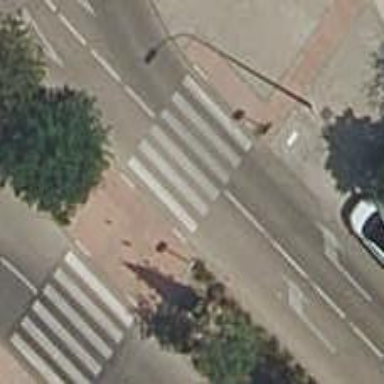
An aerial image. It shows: Pedestrian crossing with zebra markings on the footway.